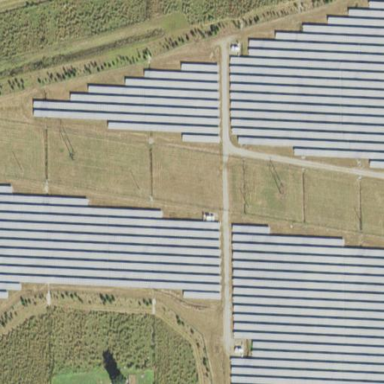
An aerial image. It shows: Solar power plant with photovoltaic technology surrounded by fence.